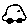
Label: car